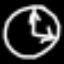
Label: clock